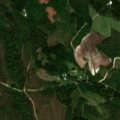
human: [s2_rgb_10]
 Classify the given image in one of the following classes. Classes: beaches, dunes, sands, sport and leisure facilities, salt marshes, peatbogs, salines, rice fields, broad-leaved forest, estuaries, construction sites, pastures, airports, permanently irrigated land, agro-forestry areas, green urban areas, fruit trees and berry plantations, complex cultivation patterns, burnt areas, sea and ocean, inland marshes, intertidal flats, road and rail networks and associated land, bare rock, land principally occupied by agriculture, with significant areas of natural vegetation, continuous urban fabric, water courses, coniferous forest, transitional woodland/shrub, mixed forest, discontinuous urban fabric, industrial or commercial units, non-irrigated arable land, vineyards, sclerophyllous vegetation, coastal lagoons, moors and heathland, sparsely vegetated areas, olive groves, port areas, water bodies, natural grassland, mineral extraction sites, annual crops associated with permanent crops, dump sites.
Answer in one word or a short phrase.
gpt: land principally occupied by agriculture, with significant areas of natural vegetation, coniferous forest, mixed forest